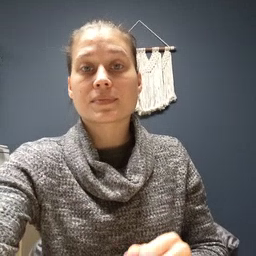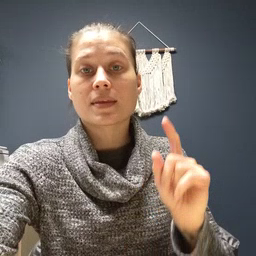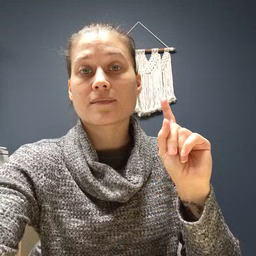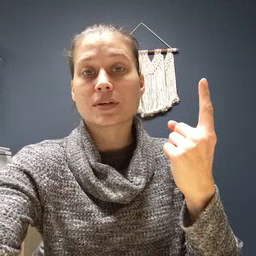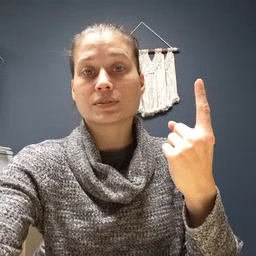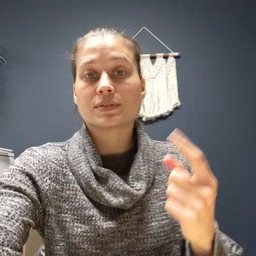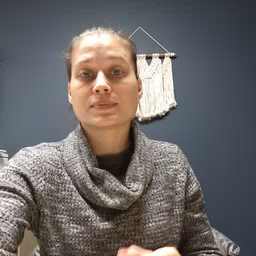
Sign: first